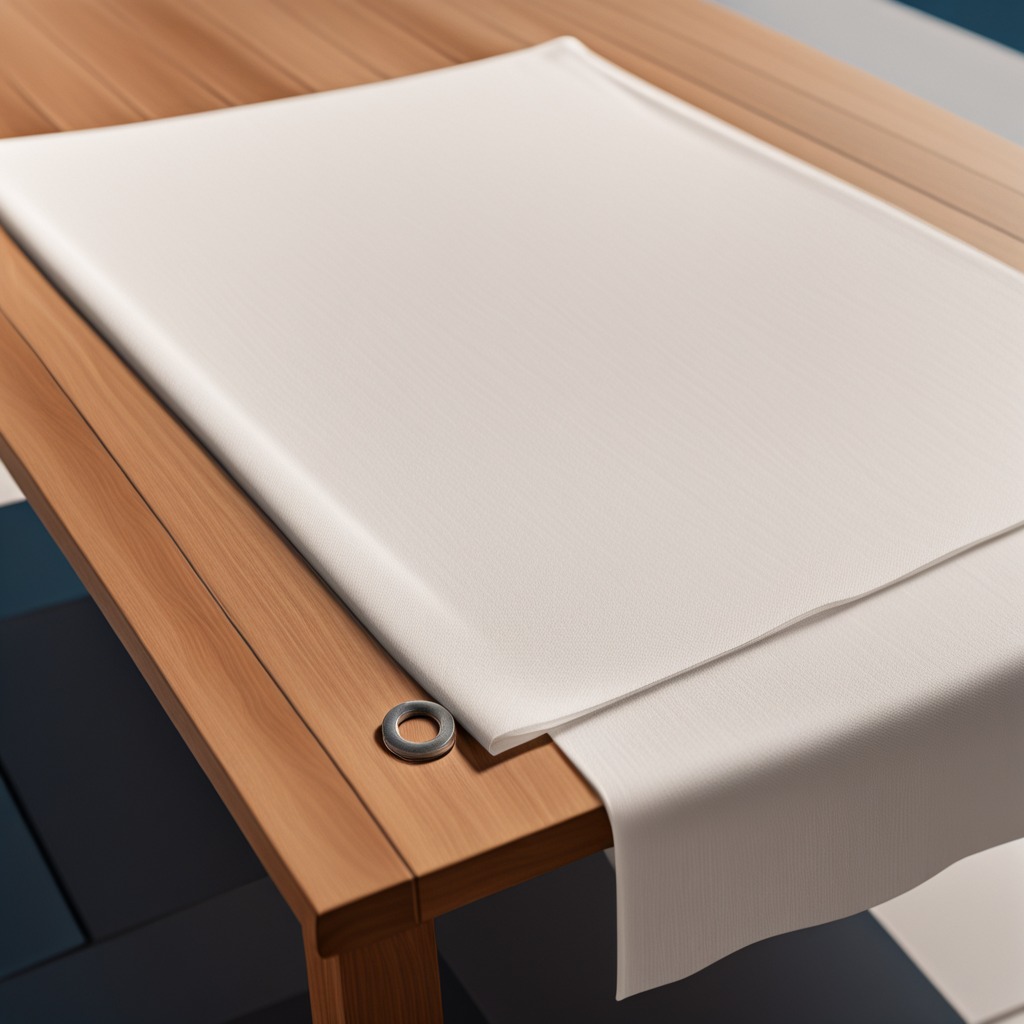
A flat metal washer lies on the wooden table in the outdoor workshop during daytime bright natural light soft shadows worn but beneath the cloth.